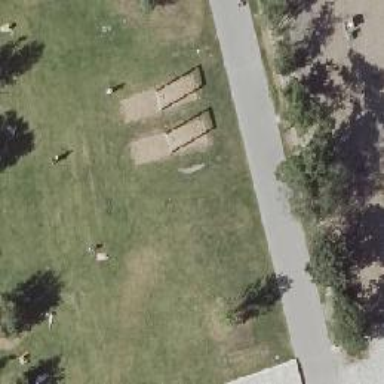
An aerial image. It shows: Playground with swings.